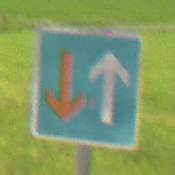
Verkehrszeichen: VorrangVorGegenverkehr
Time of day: Midday
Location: Outdoor (RoadRail)
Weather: PartlyCloudy
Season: NotSpecified
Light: Natural